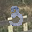
Label: 3